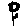
Label: flower